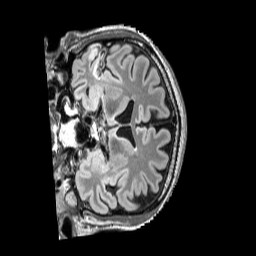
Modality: FLAIR
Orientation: coronal
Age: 63
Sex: male
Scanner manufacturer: siemens
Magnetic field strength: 3 T
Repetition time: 5 s
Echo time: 0.387 s